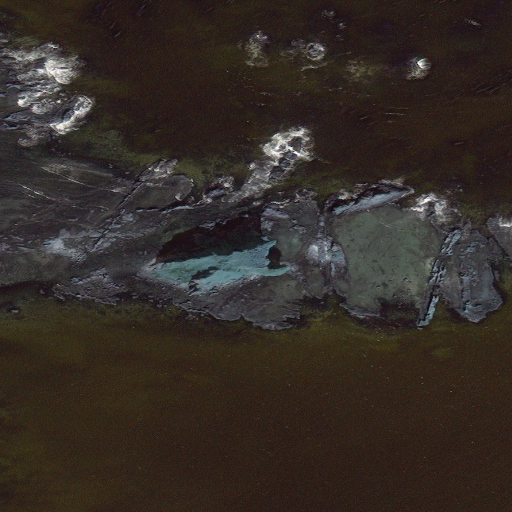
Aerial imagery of island in Alaska named Sitxidam Ungluu containing only unknown